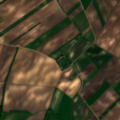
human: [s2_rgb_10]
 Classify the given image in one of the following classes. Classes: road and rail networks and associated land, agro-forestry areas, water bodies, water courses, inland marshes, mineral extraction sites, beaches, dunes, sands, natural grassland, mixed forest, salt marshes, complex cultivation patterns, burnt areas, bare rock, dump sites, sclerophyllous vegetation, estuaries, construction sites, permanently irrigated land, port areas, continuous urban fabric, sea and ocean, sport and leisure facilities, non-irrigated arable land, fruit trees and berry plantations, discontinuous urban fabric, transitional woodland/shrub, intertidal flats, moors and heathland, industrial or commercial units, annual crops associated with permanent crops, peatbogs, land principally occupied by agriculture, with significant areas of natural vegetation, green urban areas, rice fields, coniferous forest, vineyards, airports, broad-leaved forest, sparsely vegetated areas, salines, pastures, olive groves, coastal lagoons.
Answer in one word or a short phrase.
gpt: non-irrigated arable land